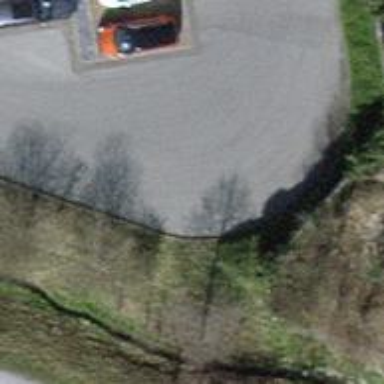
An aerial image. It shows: Asphalt parking aisle road for service vehicles.